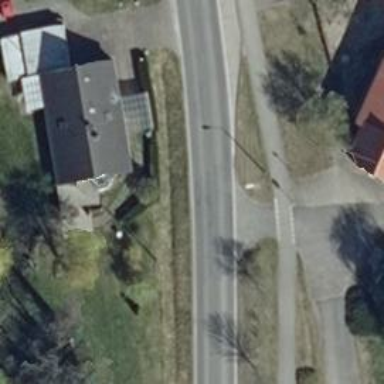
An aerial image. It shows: Secondary road with asphalt surface.